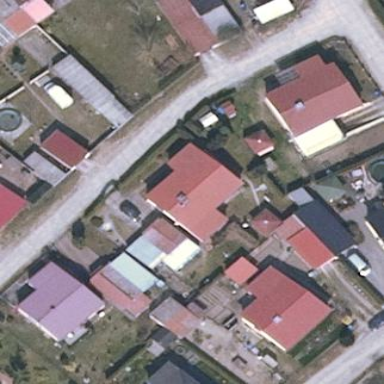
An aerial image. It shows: Building with gabled roof.